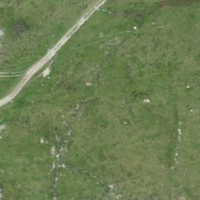
EUNIS habitat code: 26
Species observed at this site:
Anthus spinoletta